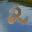
Label: 2